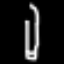
Label: pencil